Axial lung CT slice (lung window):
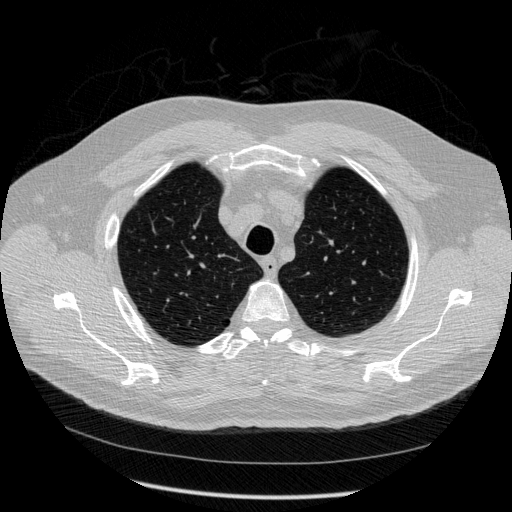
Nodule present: no